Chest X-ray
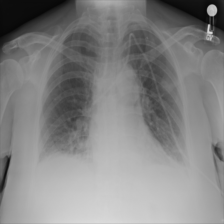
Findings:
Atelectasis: positive
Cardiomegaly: negative
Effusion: negative
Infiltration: negative
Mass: negative
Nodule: negative
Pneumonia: negative
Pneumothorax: negative
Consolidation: negative
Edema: negative
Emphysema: negative
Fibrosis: negative
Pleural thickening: negative
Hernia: negative